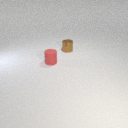
small brown metal cylinder behind small red rubber cylinder